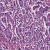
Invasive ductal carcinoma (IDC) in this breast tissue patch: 1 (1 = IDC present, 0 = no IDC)